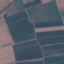
Land use / land cover class: PermanentCrop